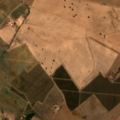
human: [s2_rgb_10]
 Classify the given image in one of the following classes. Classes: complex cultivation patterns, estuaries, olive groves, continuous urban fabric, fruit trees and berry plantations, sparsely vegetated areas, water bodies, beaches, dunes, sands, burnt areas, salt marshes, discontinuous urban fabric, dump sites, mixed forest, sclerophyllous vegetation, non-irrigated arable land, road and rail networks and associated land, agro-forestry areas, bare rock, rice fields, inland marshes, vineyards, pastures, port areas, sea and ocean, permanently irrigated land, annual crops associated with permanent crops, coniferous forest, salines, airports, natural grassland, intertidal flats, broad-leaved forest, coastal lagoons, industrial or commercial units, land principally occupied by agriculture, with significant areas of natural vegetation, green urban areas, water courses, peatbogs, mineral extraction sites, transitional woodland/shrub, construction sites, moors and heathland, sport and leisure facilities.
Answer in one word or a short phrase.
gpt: non-irrigated arable land, fruit trees and berry plantations, olive groves, pastures, annual crops associated with permanent crops